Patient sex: M
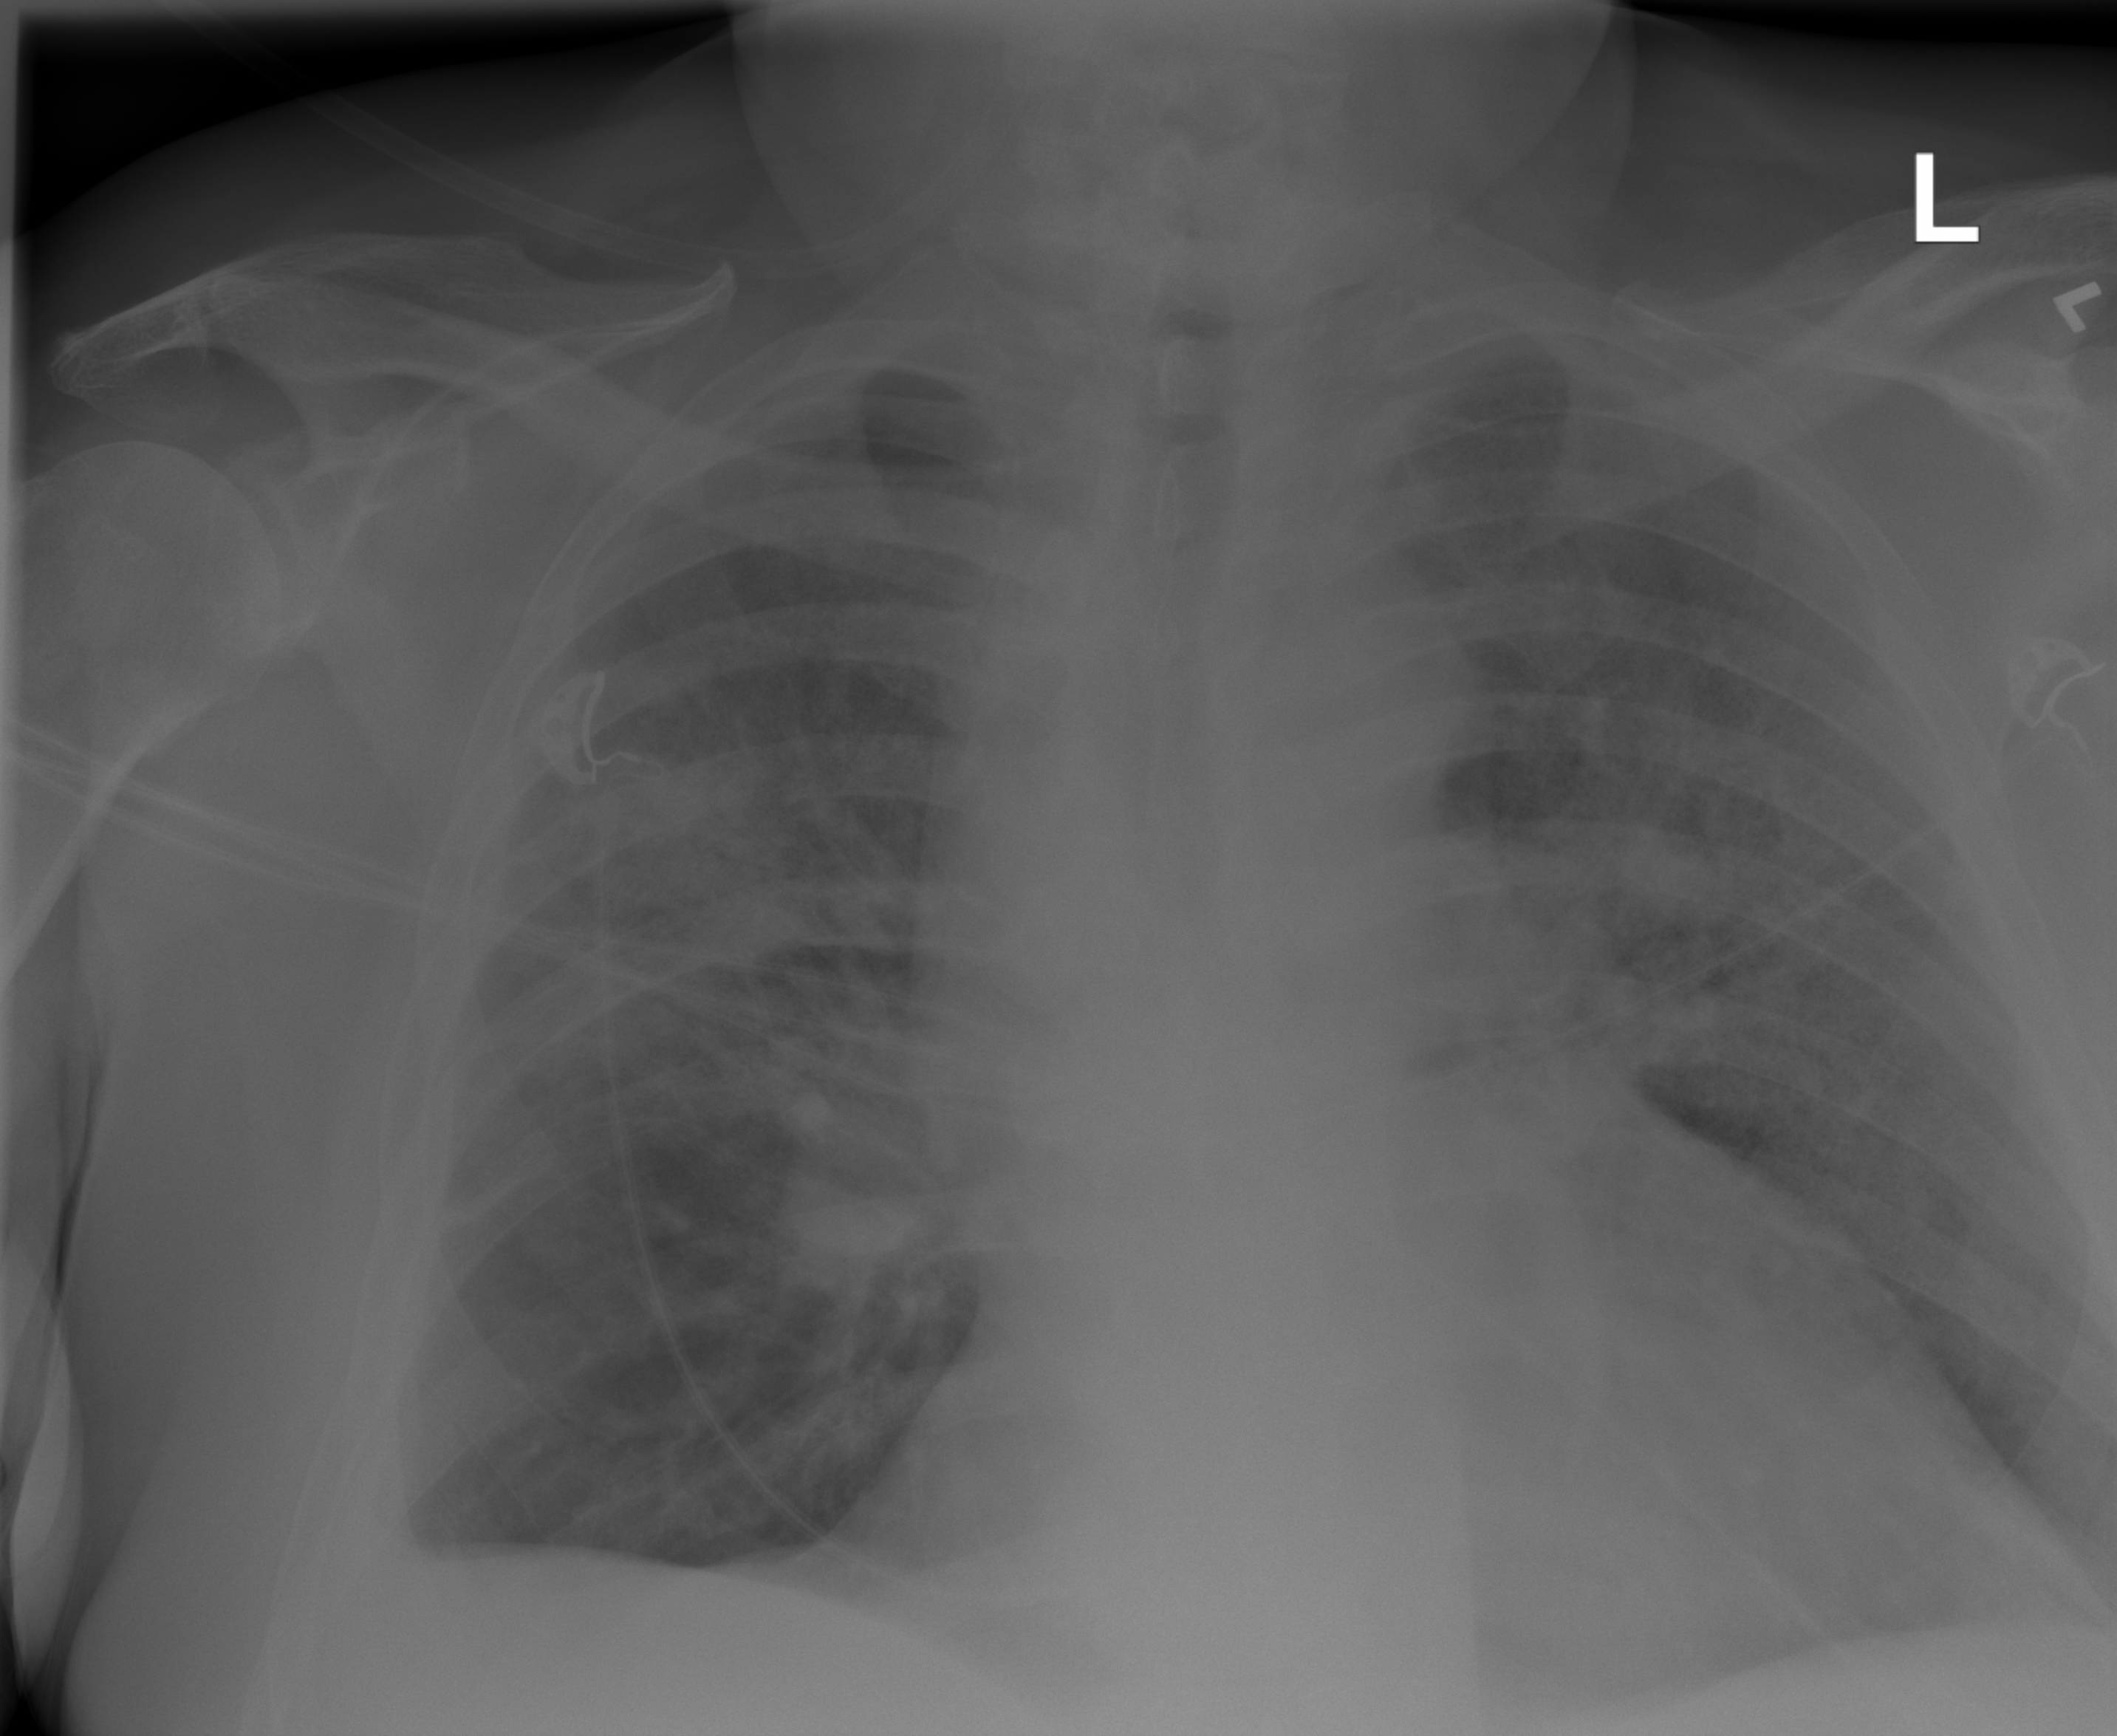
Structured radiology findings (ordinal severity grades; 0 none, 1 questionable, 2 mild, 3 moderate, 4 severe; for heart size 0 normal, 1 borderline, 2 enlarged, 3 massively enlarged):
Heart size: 2
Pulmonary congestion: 1
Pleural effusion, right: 2
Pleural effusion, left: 0
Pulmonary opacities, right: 3
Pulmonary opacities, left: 3
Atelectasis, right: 2
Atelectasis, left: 2